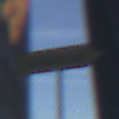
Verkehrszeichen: UmleitungswegweiserRechtsweisend
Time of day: SunriseSunset
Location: Outdoor (Urban)
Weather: Clear
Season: NotSpecified
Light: Natural